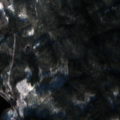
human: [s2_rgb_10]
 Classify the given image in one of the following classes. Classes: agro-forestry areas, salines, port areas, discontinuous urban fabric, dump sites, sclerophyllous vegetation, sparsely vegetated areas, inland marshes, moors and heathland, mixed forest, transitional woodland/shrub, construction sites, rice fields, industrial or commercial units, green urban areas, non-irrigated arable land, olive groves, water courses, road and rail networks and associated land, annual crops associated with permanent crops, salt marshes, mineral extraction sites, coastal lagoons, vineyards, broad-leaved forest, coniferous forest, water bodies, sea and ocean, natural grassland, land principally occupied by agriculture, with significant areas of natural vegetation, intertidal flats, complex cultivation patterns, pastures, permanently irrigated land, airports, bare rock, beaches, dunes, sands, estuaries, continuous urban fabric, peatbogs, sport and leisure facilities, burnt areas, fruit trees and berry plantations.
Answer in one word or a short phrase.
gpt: coniferous forest, mixed forest, transitional woodland/shrub, water bodies